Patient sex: F
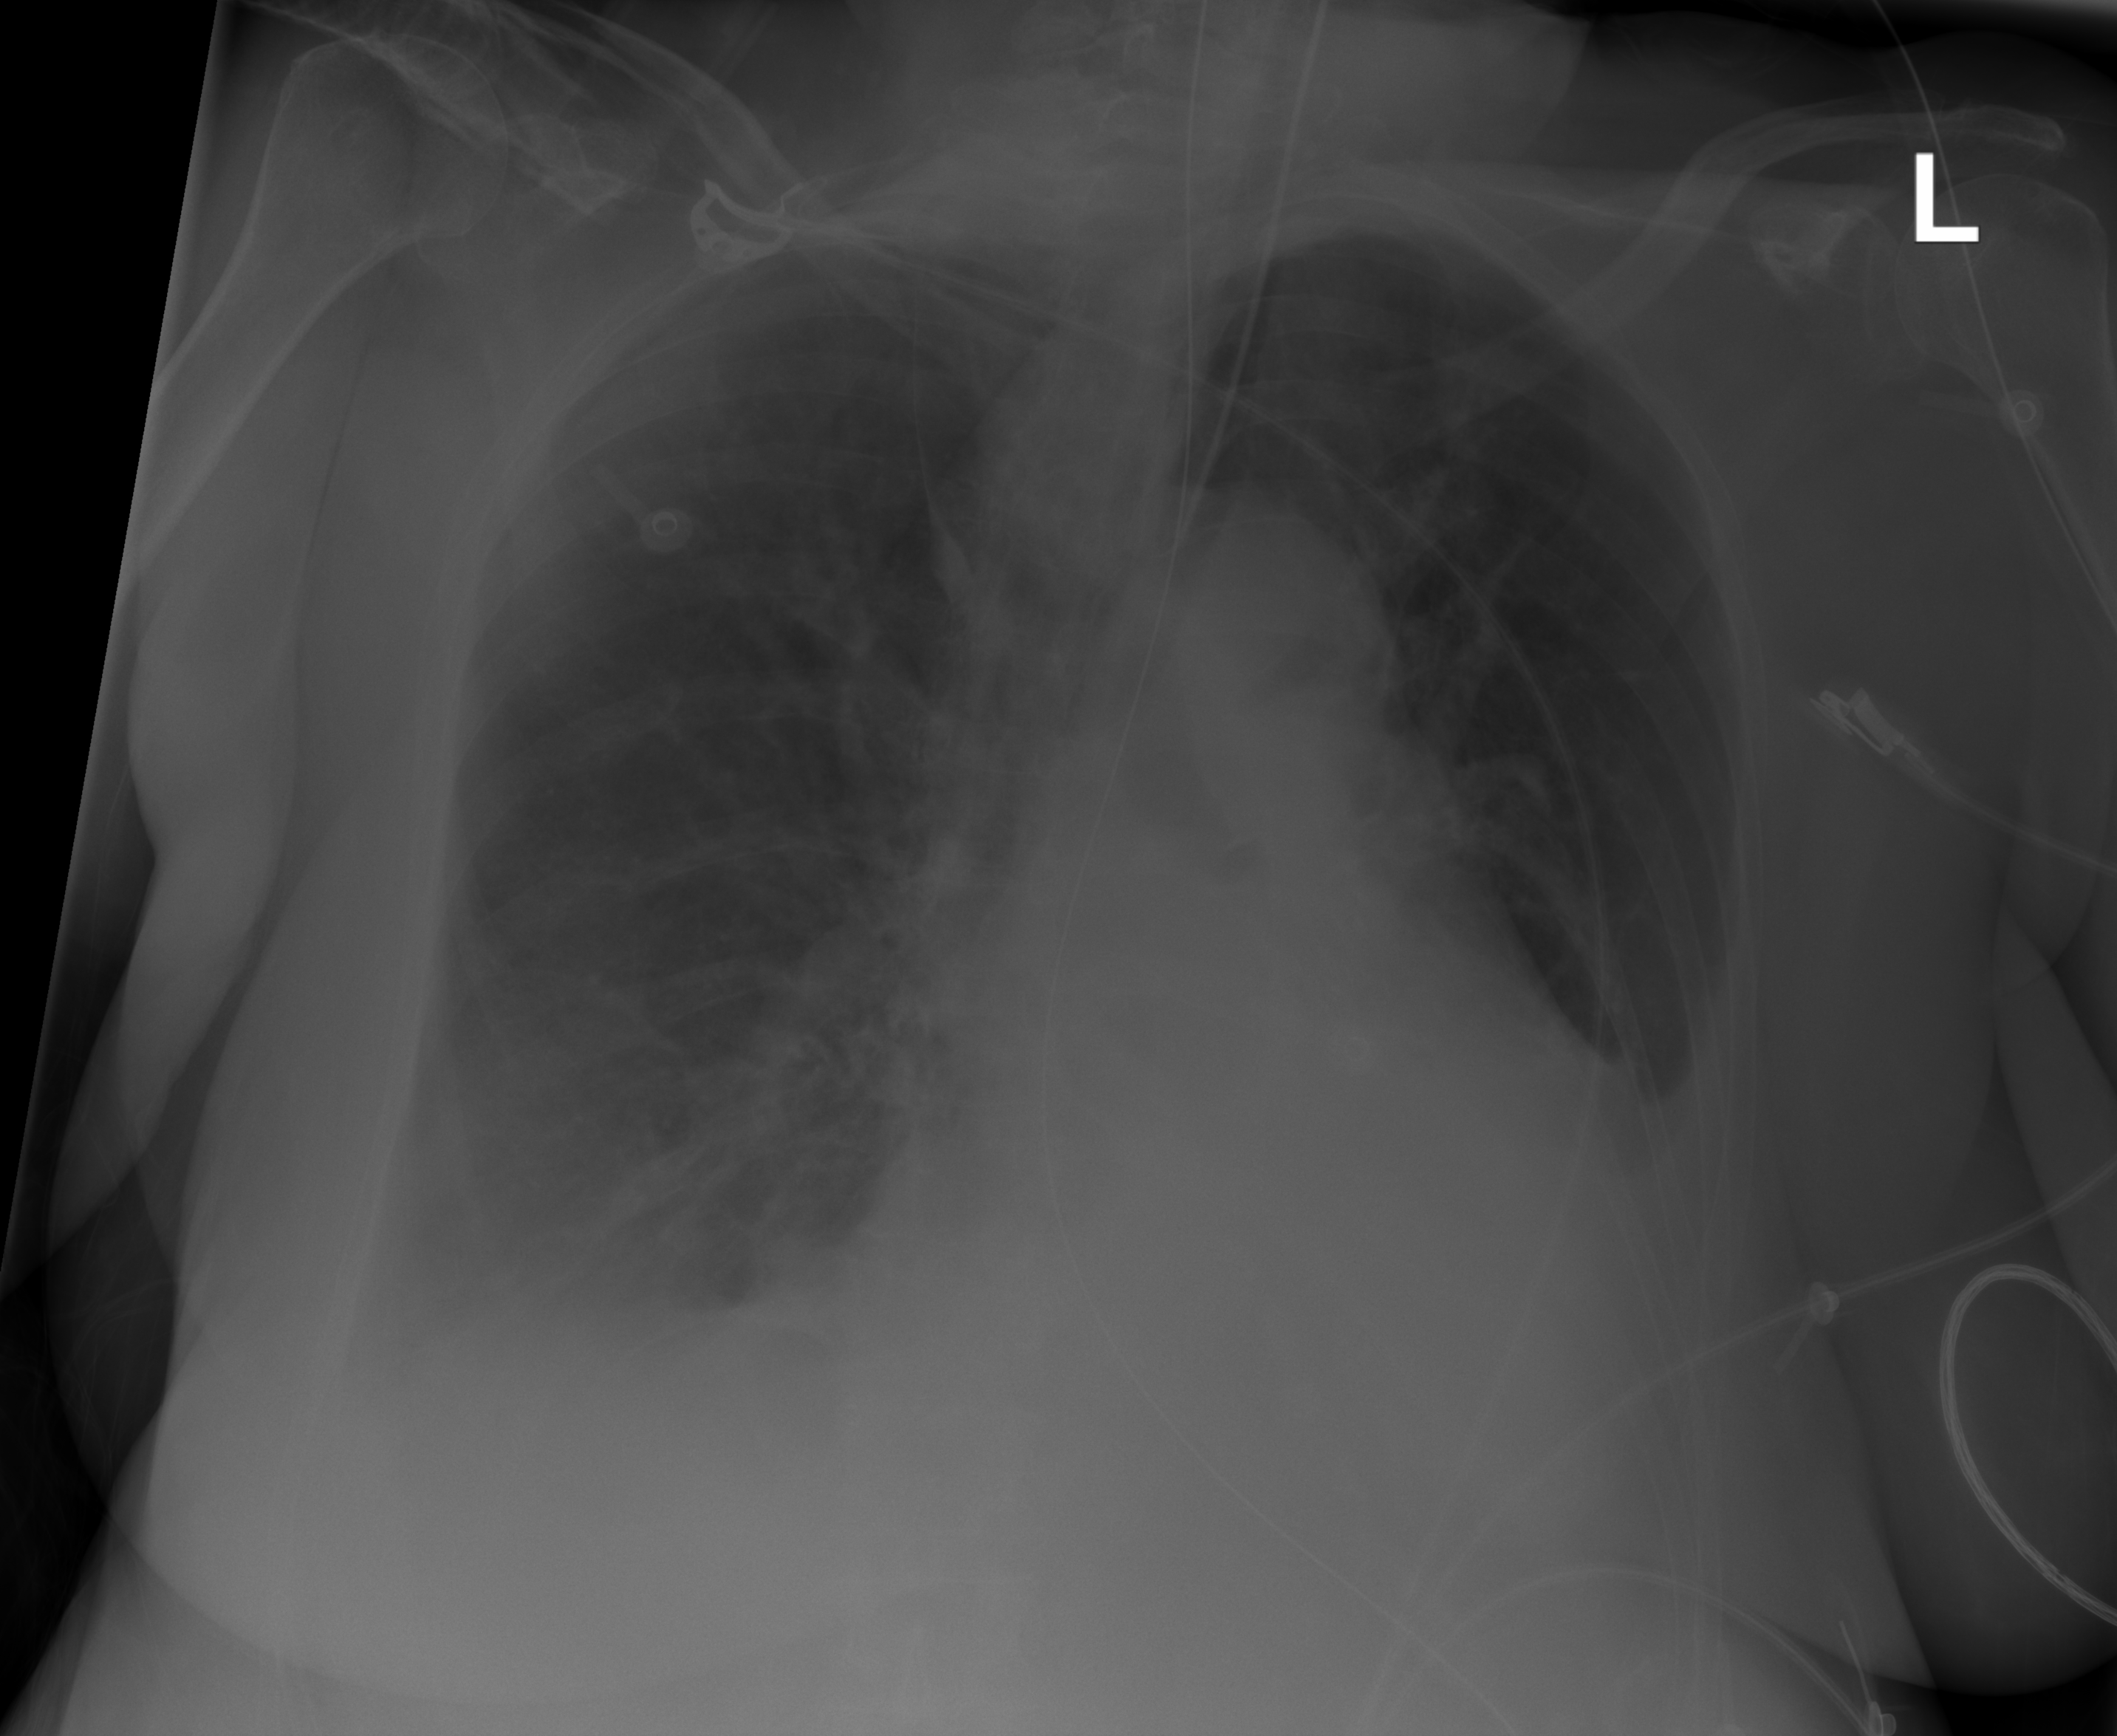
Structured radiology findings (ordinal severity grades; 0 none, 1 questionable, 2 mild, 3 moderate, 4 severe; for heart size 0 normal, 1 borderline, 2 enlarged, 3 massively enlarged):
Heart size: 2
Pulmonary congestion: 2
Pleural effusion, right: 2
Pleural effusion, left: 3
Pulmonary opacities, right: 2
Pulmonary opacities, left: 2
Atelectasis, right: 2
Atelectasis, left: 2